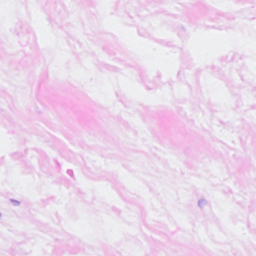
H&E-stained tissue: Breast